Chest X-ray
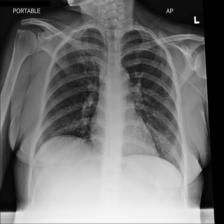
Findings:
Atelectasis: negative
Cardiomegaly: negative
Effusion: negative
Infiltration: negative
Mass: negative
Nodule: negative
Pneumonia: negative
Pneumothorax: negative
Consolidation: negative
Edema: negative
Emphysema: negative
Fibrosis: negative
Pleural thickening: negative
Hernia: negative